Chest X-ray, PA view. Patient: 13 years old, sex F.
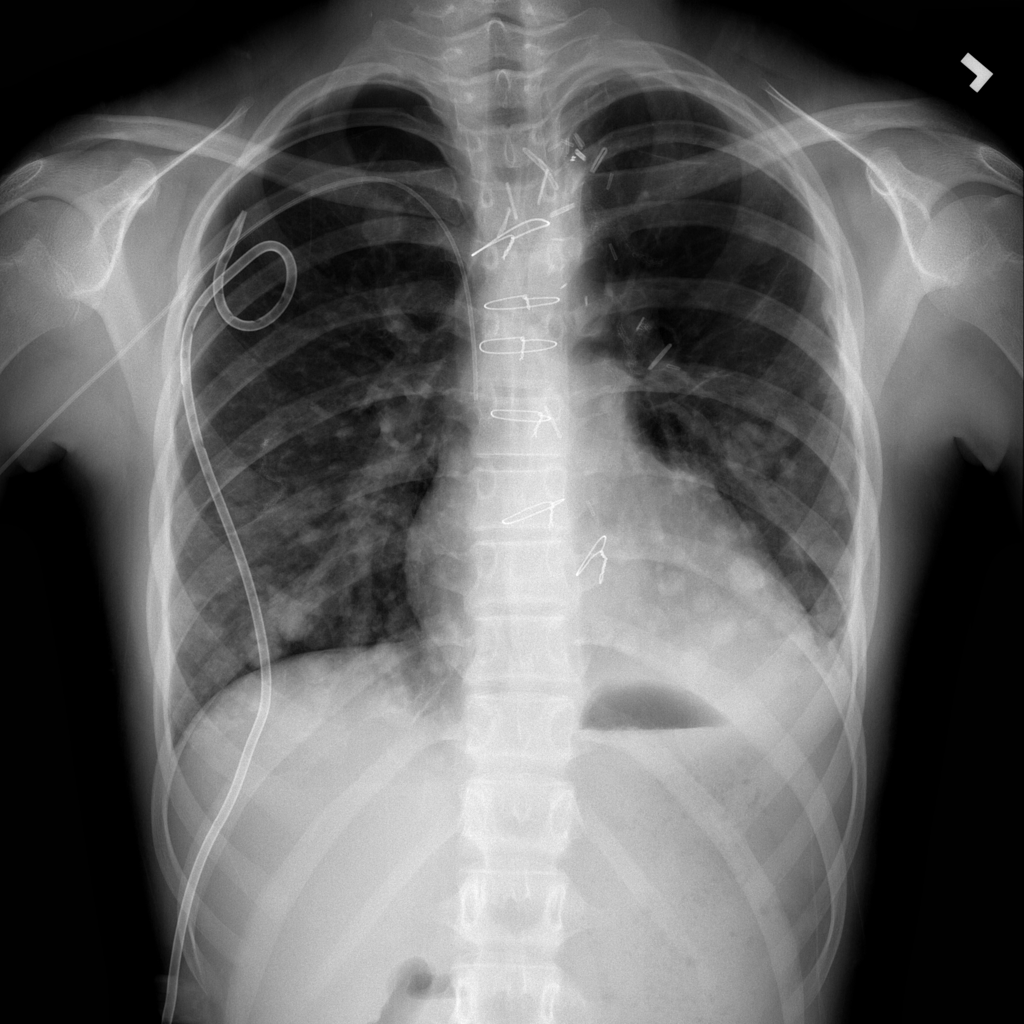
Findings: Atelectasis, Effusion, Infiltration, Nodule, Pneumothorax